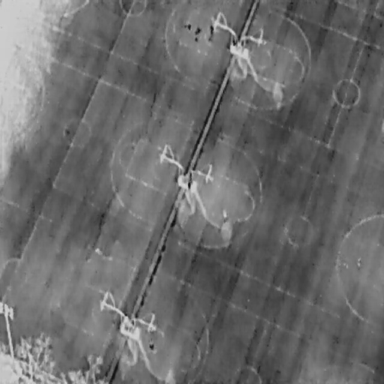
There are four People in the infrared image.